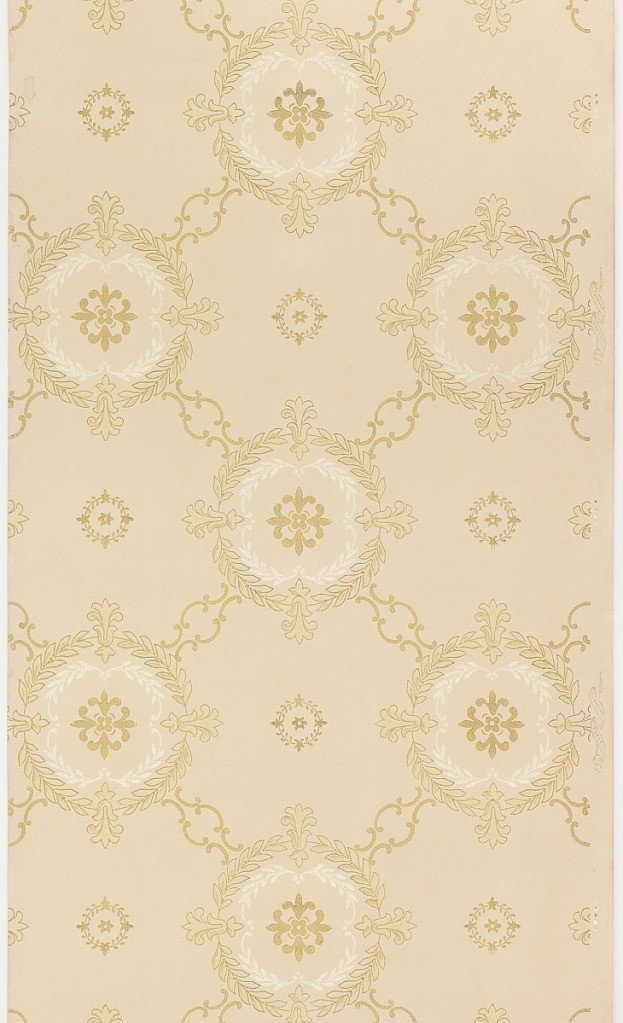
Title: Ceiling paper
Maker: Standard Wall-Paper Company, Standard Wall-Paper Company, Sandy Hill, New York
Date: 1905–1915
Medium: Machine-printed paper, liquid mica
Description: Diaper or trellis pattern containing circular foliate wreaths connected by small scrolls. Printed in brown, metallic gold and white mica on a light tan ground.